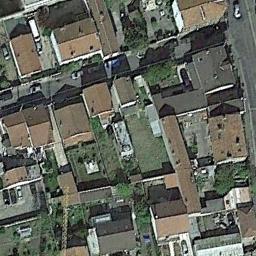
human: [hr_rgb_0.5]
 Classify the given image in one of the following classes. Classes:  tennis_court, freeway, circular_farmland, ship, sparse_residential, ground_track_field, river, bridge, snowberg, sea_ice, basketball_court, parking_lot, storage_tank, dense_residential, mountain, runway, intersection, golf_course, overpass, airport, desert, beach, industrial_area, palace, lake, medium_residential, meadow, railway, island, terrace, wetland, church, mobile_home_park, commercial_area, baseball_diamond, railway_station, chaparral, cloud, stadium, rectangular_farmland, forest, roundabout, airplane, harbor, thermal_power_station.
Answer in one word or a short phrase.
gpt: dense_residential